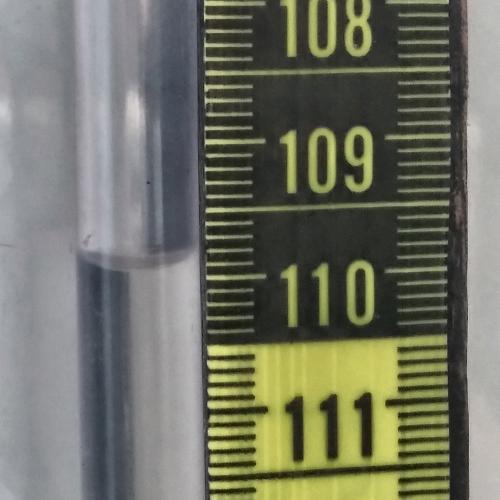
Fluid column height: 109.9 cm